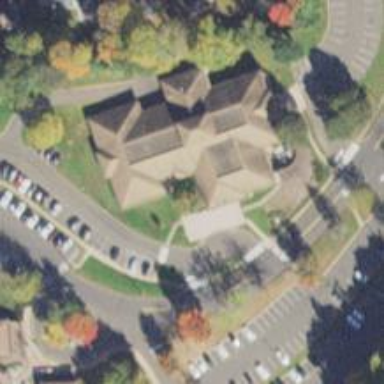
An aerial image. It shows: Public library building.